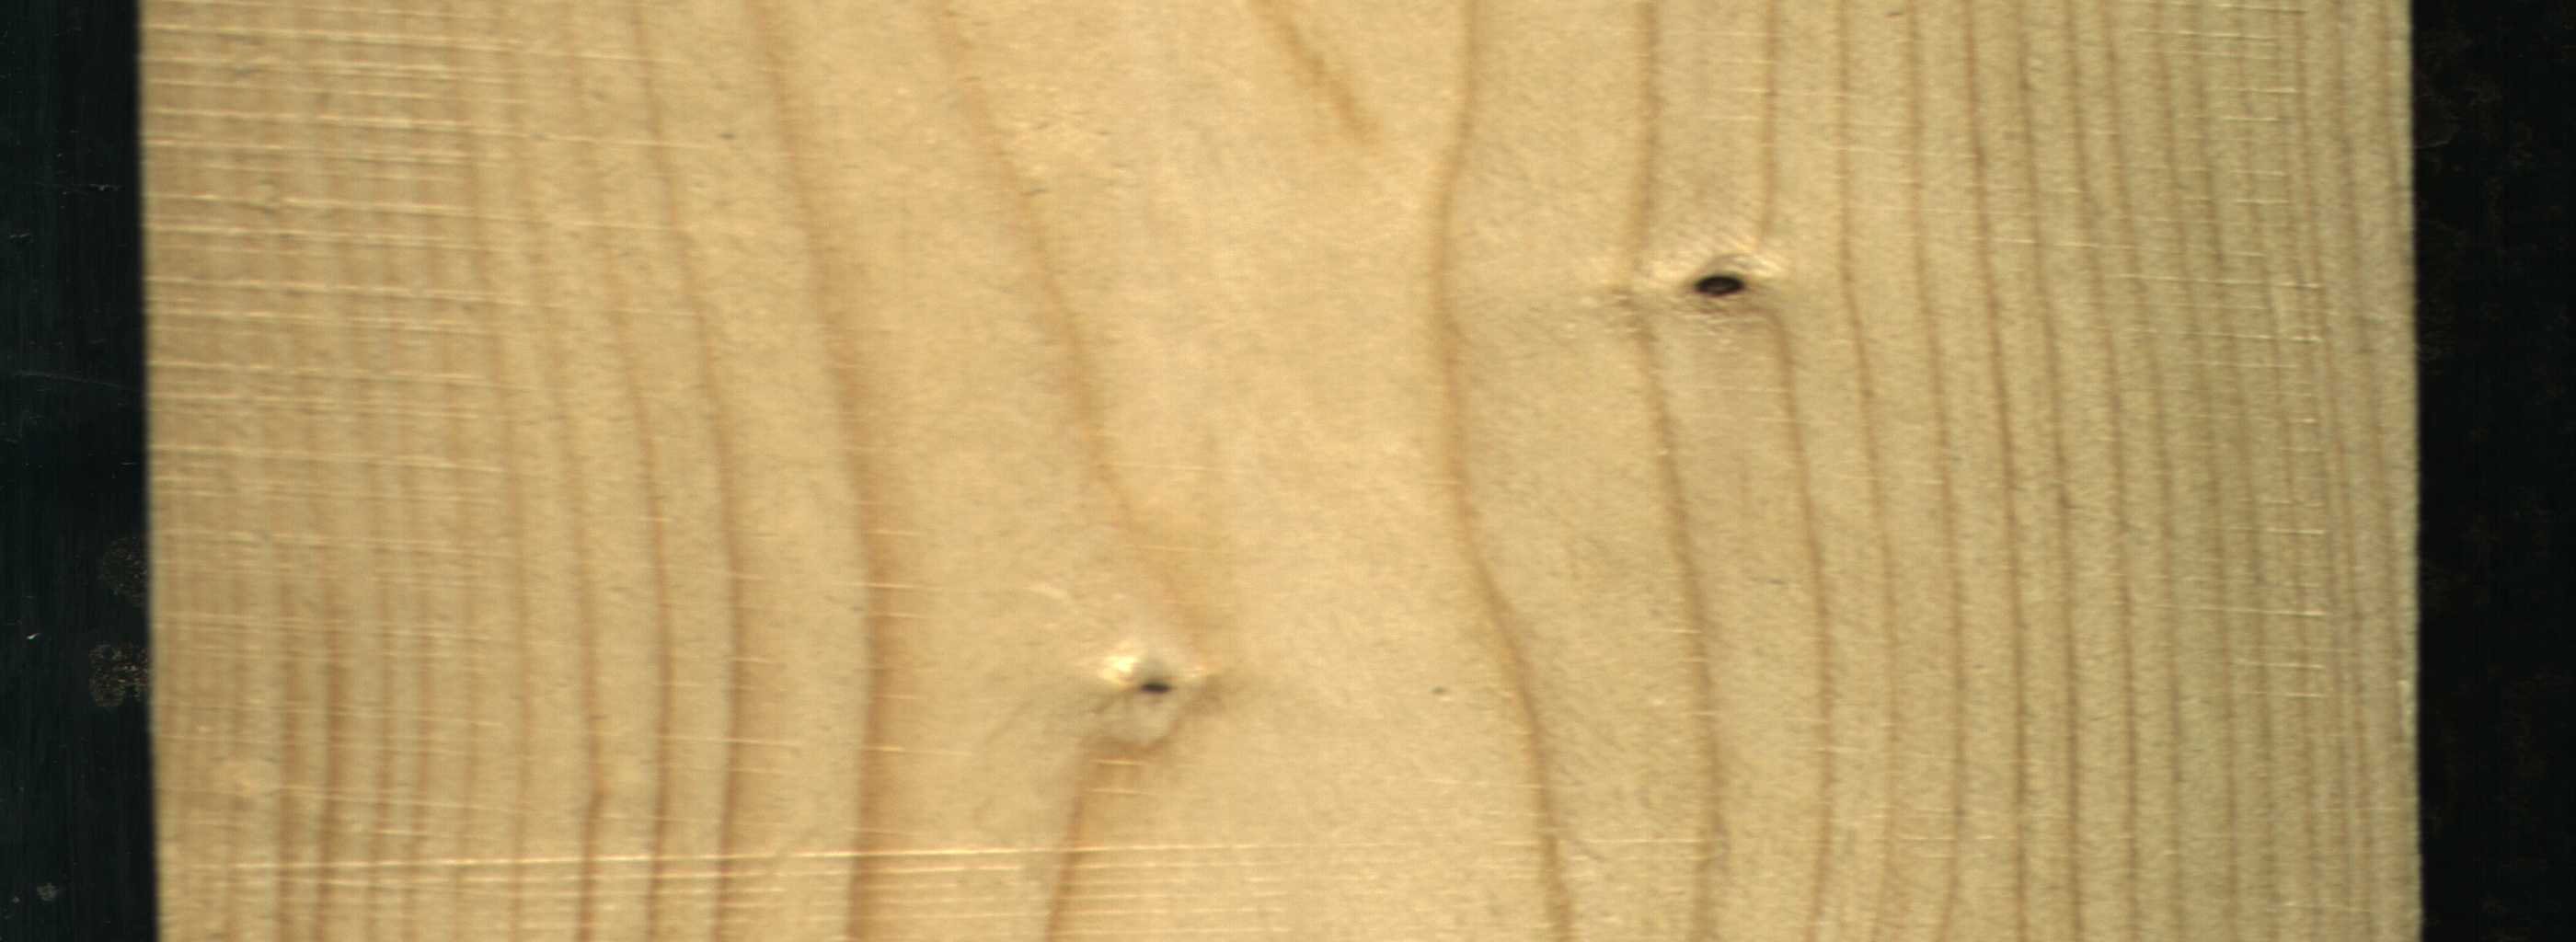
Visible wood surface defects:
Dead_Knot
Live_Knot